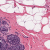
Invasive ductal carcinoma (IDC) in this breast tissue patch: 0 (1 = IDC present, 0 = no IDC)